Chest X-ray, PA view. Patient: 56 years old, sex M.
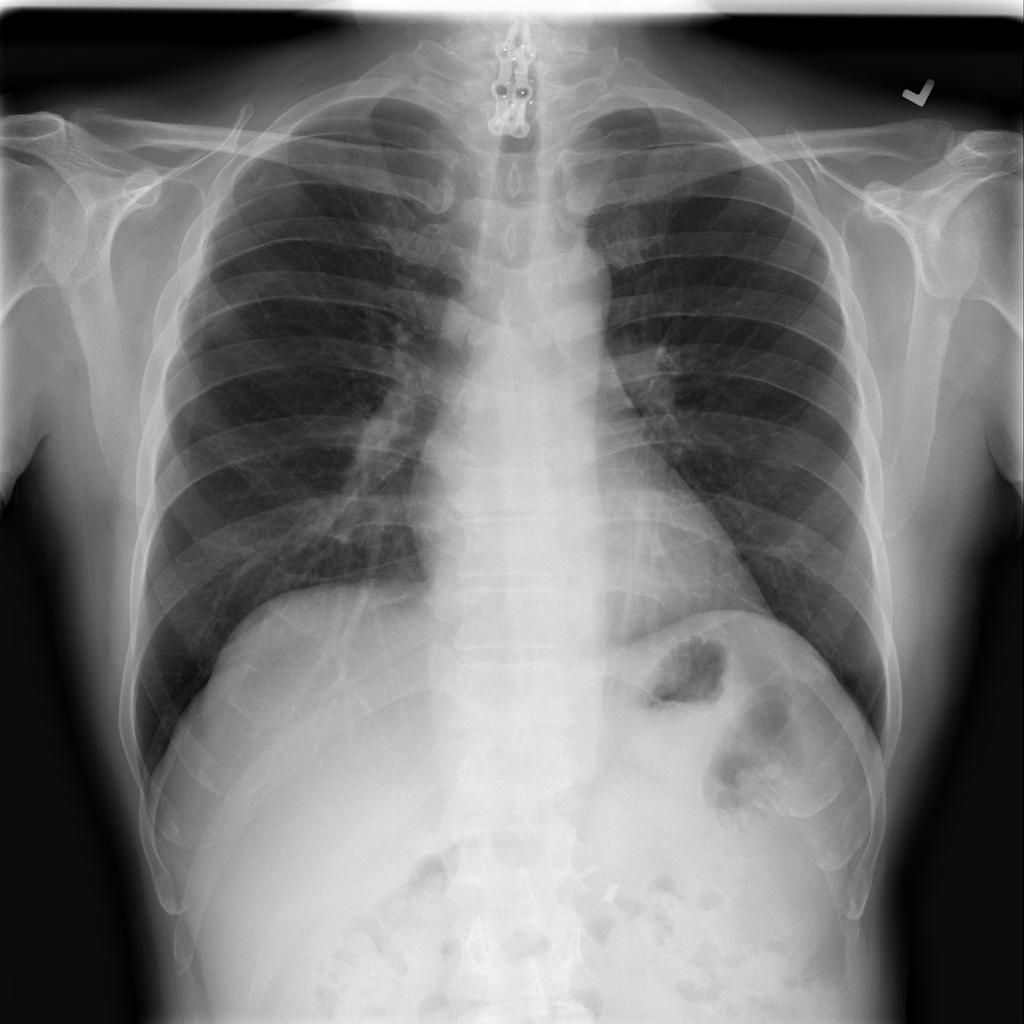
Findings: No Finding